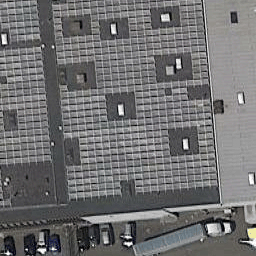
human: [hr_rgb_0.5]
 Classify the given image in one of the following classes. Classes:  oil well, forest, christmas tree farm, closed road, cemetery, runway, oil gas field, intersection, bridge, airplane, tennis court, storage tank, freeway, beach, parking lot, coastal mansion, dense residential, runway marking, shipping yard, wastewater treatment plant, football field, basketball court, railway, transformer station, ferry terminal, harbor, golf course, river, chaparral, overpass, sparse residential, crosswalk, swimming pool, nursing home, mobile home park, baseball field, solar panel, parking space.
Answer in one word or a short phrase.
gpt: solar panel